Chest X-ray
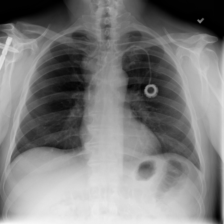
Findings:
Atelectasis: negative
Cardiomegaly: negative
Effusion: negative
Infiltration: negative
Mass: negative
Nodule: negative
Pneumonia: negative
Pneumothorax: negative
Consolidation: negative
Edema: negative
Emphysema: negative
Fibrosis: negative
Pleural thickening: negative
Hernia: negative